Question: I know when I use 'Enum' and put it as 'Property' for class/UserControl, it will show/display it with drop down list like this:

But is this the only way to display available values like "drop down list"? Do we have other ways to do it?
The scope is Windows Form Application
For who didn't understand me
In that image(<URL> where wrote "DataBase" is the 'Name' of the 'Property' in design time.
The values: 'NotChoseYET', 'ChooseDataBase', 'ThereAlreadyDataBase' are values in Enum I created.
As you can see they displayed in a 'DropDownList' in the design, so I want to ask if there are other ways to display like that without Enum?
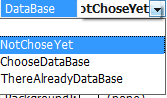
Answer: After tons of searches, I found what I had answered was only partially correct, so I would like to answer it again.
The answer to your question is a definite , we have some other way to show values on property as 'DropDownList'. Like what I mentioned in my old answer, if values come from some kind of 'Set', or in other word it belongs to a , it will be displayed as a 'DropDownList' (because the 'UITypeEditor' has been specified for them, you will understand this point later). Here are 3 examples:
- 'Property''bool''DropDownList''True''False'

- 'Property''Font.Name''DropDownList''SmallIcon'

- 'Property''Color''DropDownList''TabControl'

From those "native" examples, you may realize a fact: we could somehow use some controls other than a simple 'DropDownList' in the 'Property Tab' during the design time. For example, a 'Color' property gives a 'TabControl' instead of a simple 'DropDownList', and a 'Font.Name' property gives a customized 'DropDownList'.
Yes, this is the second thing I am going to talk about. You are not only able to customize the items in the 'DropDownList', but also the 'View' of that 'Value Choosing Editor'.
However, this is . You are not recommended to do this unless it really adds value to your user control in the design time.
In short, you need to inherit from 'UITypeEditor', and override 2 functions:
'GetEditStyle()', which
> indicates to the design environment which kind of user interface your UI type editor implements
and 'EditValue()', which
> establishes the interaction between the design environment and the user interface for editing your custom type
Then for your property which makes use of the 'Editor', you need to add 'EditorAttribute' to it to specify the 'Editor' used when selecting value of that property.
For better details, you are suggested to check this <URL>, which explains how to design a customized 'Value Editor' in the design time.
Now back to the point where we left over. The native type, like 'bool' and 'Color', has already bond to
a 'UITypeEditor', thus no further working should be done.
---
Old Answer:
For properties, you need to choose a value from a kind of 'Set', and all elements in that 'Set' will be displayed as 'Items' in a 'DropDownList' during design time. When you try to define the 'Set', 'Enum' is one method to define them. Also, you can use 'set of struct', like 'Color'. In other words, if you have a 'Property' that returns 'Color' (or other structs), during design time it will appear as a drop down list.